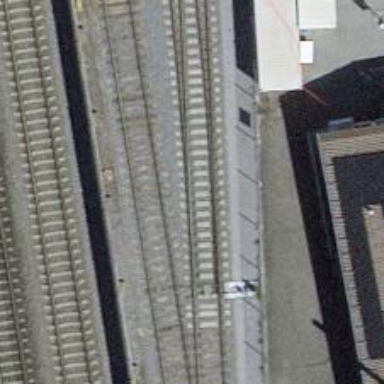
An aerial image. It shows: Single-track railway spur.